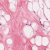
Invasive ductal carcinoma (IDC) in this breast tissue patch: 0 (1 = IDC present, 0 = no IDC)